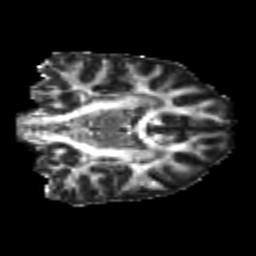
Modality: FA
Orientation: coronal
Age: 21
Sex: male
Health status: healthy
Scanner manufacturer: philips
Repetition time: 7.384 s
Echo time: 0.08599 s